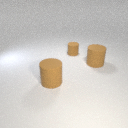
small brown rubber cylinder to the left of large brown rubber cylinder